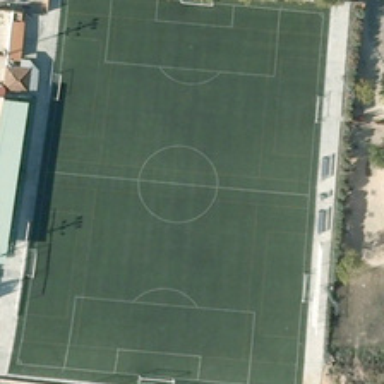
Some trees are near a football field .